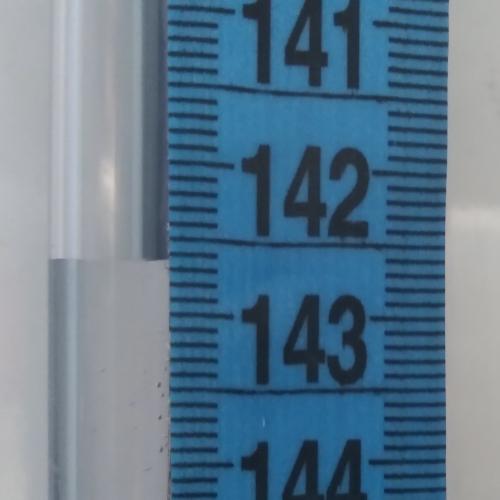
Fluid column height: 142.6 cm